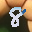
Label: 8